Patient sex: M
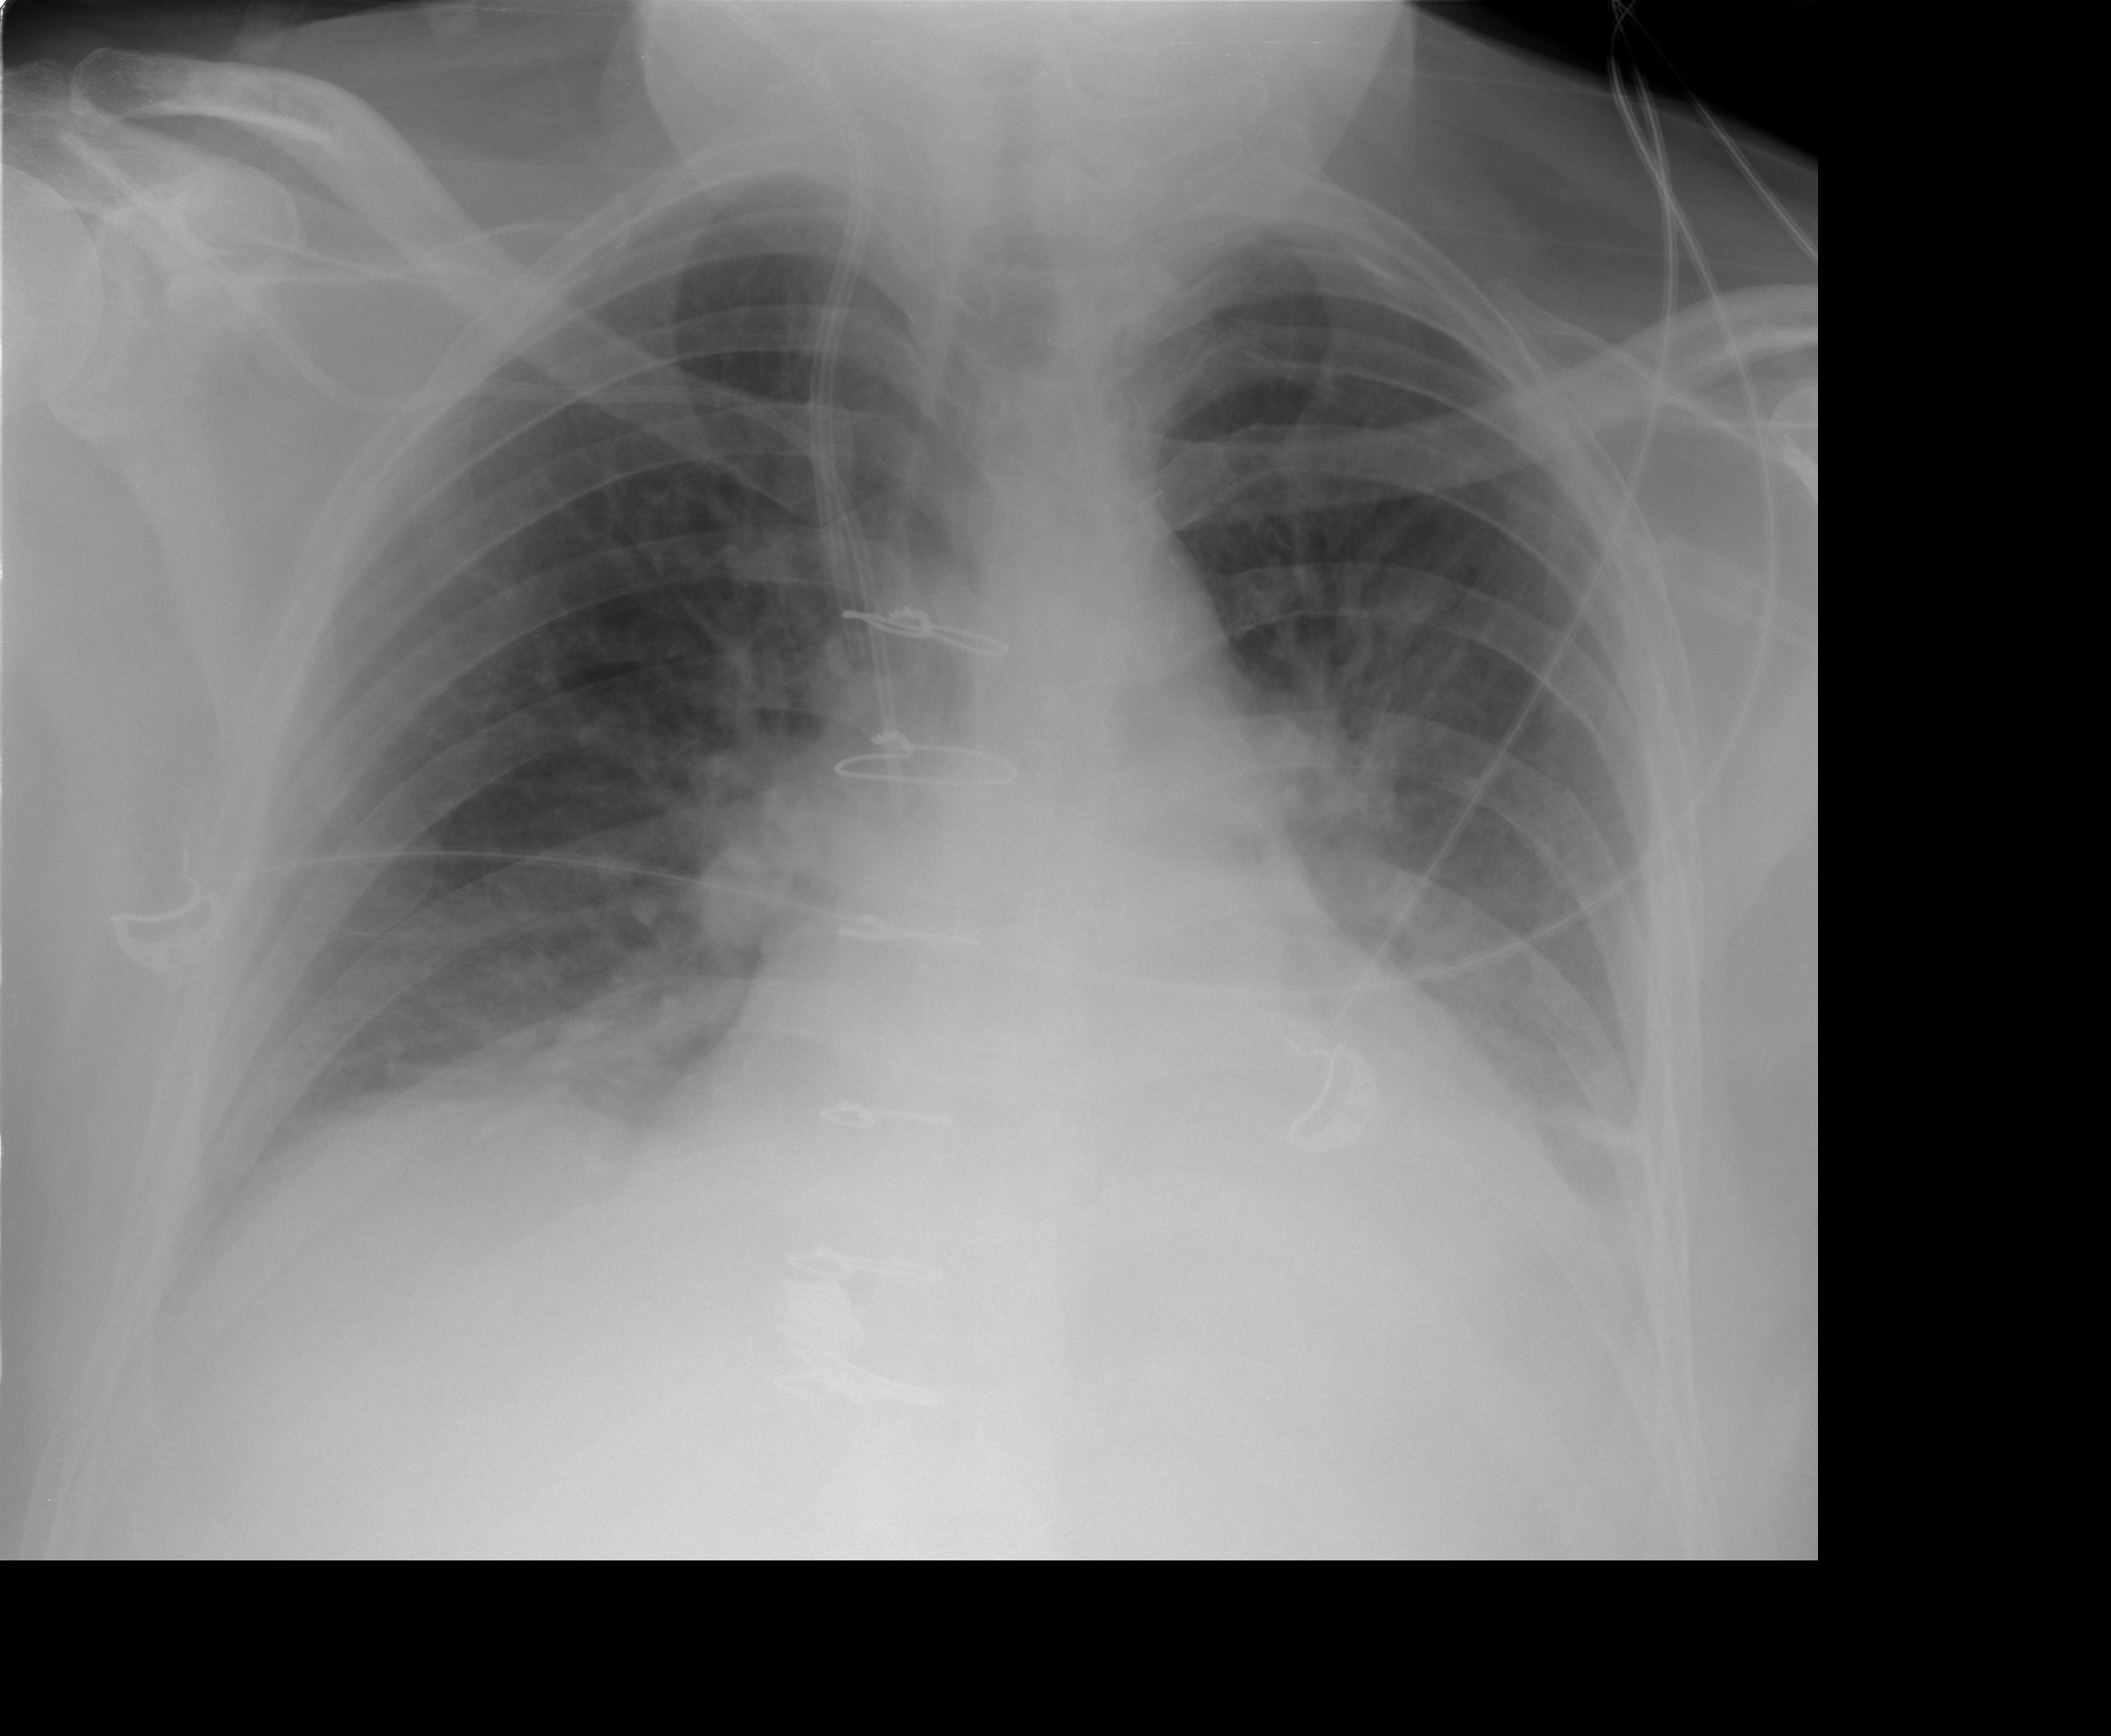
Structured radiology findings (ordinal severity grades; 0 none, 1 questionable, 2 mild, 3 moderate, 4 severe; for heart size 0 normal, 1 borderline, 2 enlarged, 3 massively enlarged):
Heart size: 2
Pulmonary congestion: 2
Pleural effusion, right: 2
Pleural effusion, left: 2
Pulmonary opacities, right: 0
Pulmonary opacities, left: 0
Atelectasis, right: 2
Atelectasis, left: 2